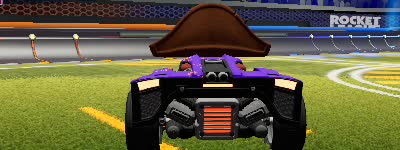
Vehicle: breakout